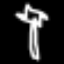
Label: palm tree